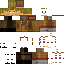
A male human skin with medium skin, wearing brown long hair dressed in a blue hoodie and brown pants, featuring a closed mouth.